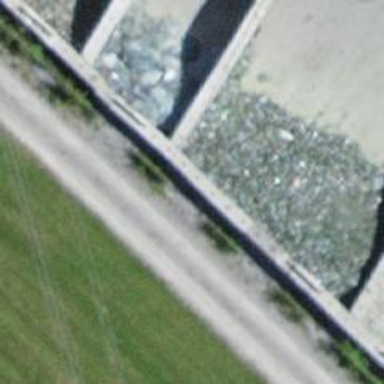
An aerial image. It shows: Wall is shown in the image.